Field crop: maize
Growth stage: 2
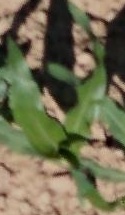
Species: maize